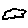
Label: cloud